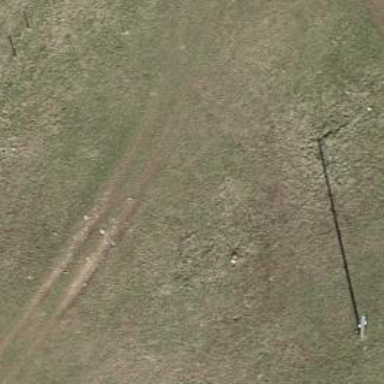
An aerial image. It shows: Grassy track with grade 5 track type.